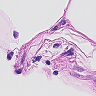
Metastatic tissue present: no